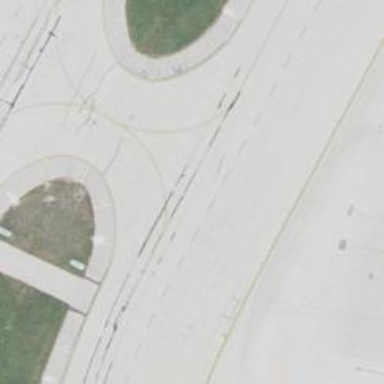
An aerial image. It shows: Image of taxiway at airport.